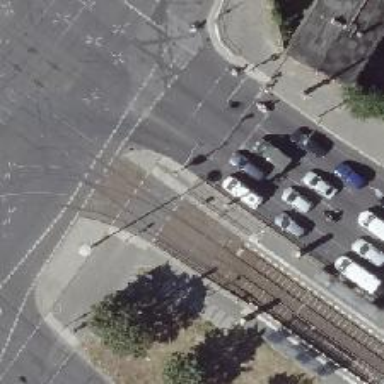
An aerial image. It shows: Footway that serves as traffic island.